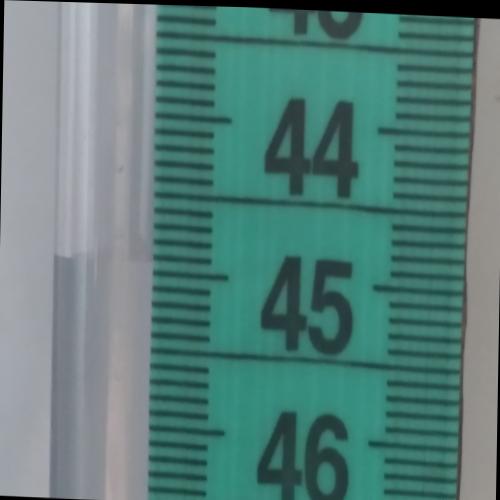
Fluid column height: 44.9 cm